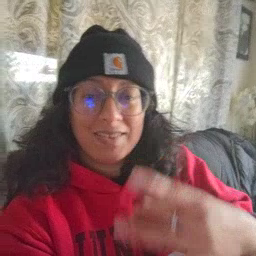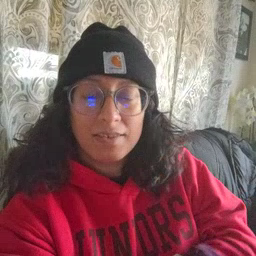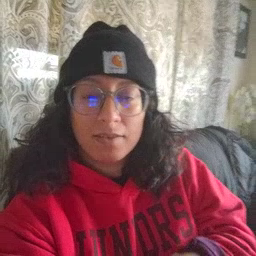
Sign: like